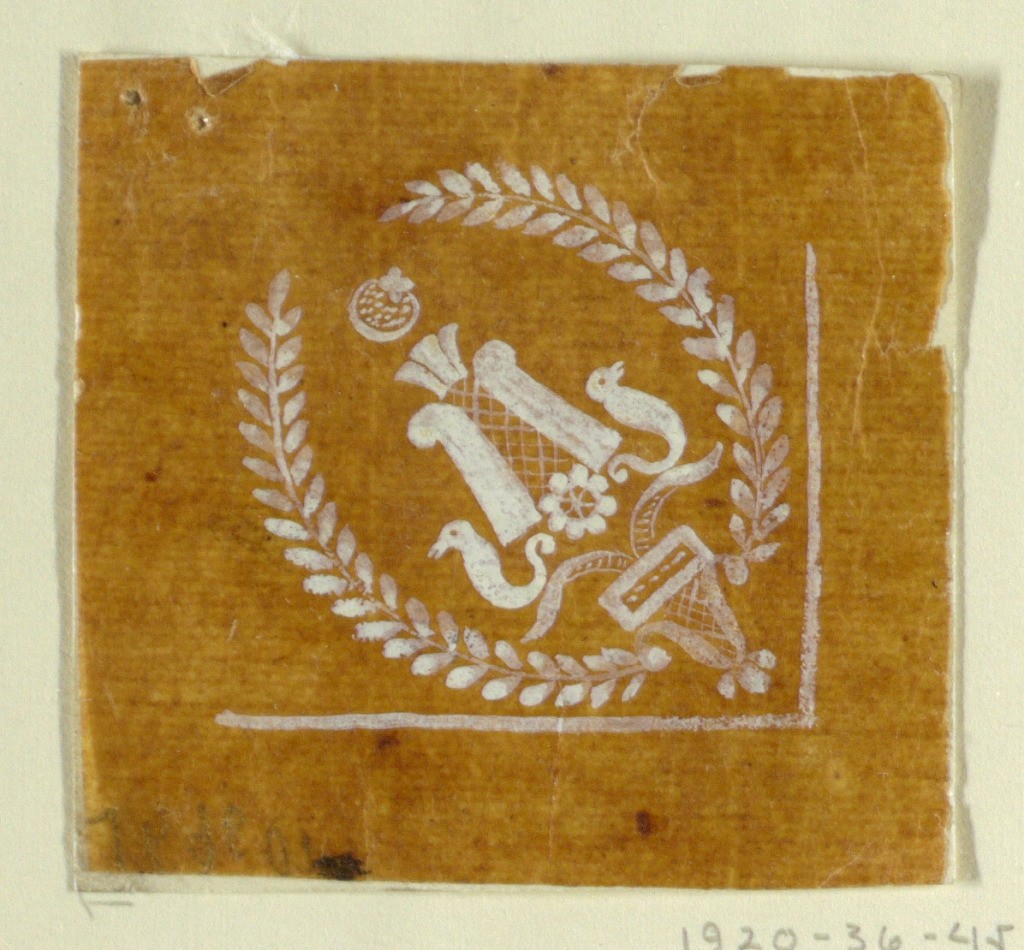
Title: Design for an Embroidered or Woven Corner Motif of the "Fabrique de St. Ruf"
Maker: Fabrique de Saint Ruf, Lyon, France
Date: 1800–1825
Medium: Brush and white gouache on glazed tracing paper
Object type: Drawing
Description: A calyx is obliquely shown at an angle; it carries an oblong from which two leaves rise. Serpents stand upon these, separated by a rosette which frame sthe bottom of a lace panel, the other sides of which are bordered by paper. A pair of pylons and a kind of crown. A crescent and a star stand over the motif which is enclosed laterally by two leaf boughs rising from the calyx.